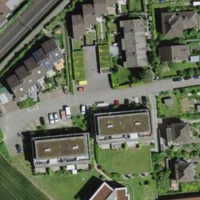
EUNIS habitat code: 54
Species observed at this site:
Clematis vitalba